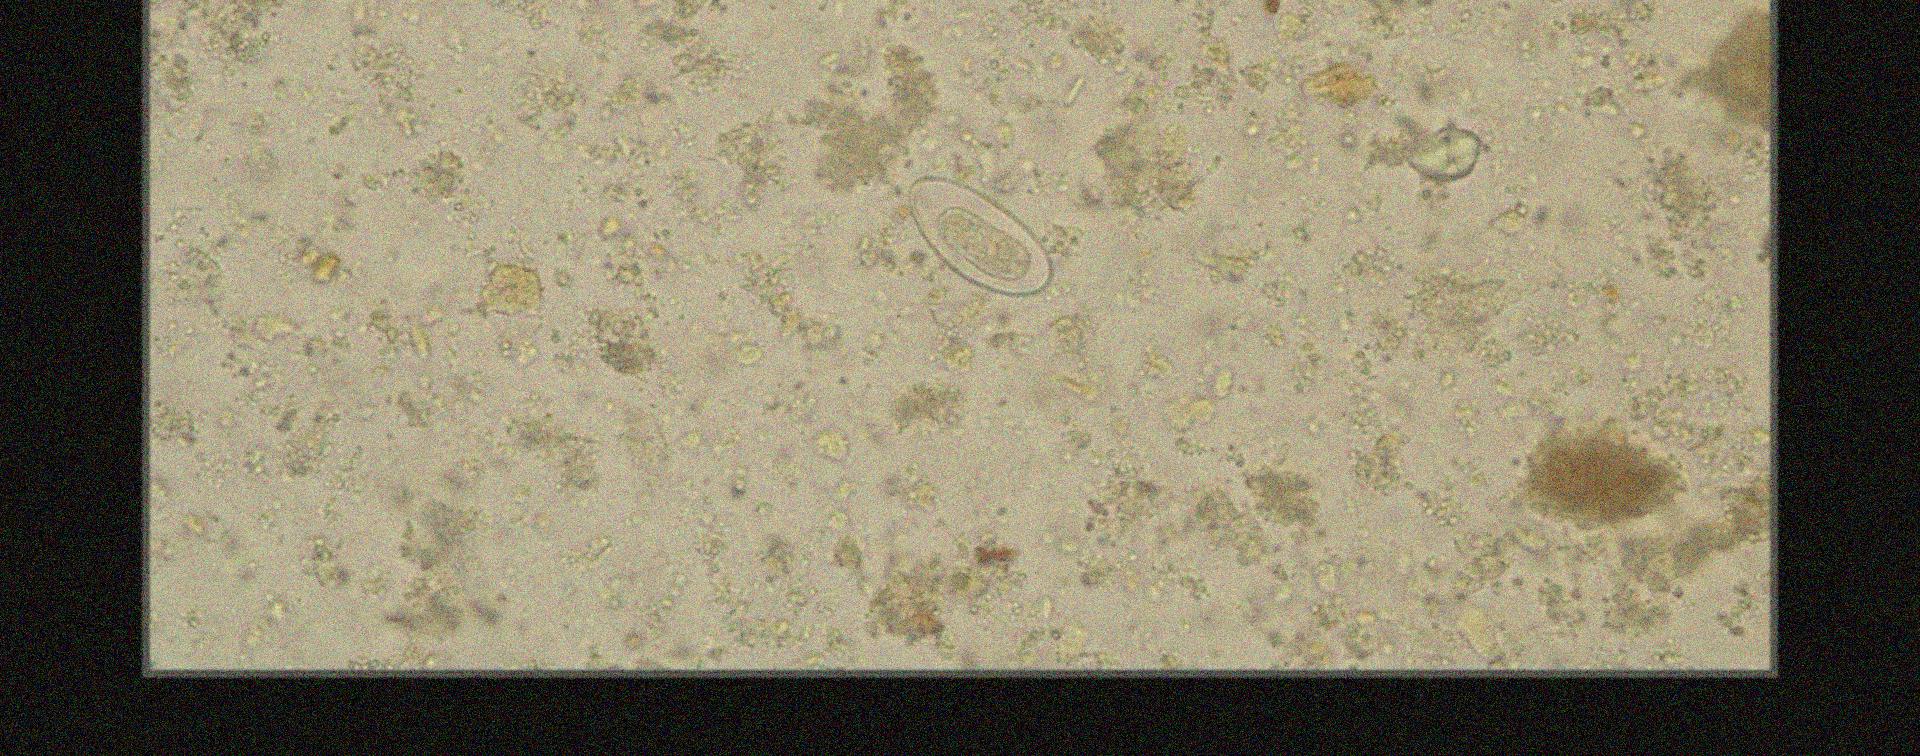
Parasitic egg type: Enterobius vermicularis